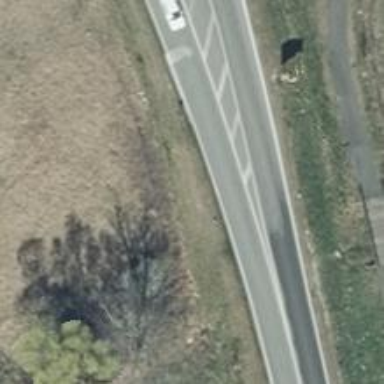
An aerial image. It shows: Asphalt road classified as tertiary.